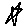
Label: star